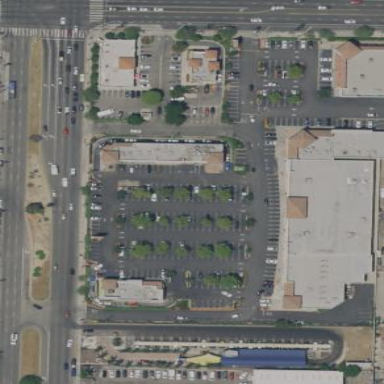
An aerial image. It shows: Mall.